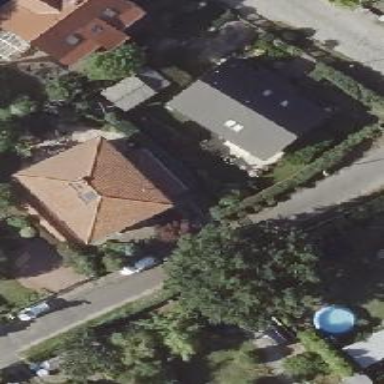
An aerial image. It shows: Detached building.